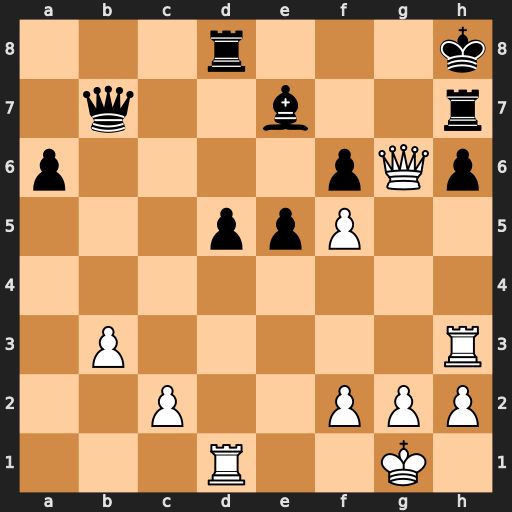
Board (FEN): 3r3k/1q2b2r/p4pQp/3ppP2/8/1P5R/2P2PPP/3R2K1
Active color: w
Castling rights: -
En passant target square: -
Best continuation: Rxh6 Rxh6 Qxh6+ Kg8 Rd3